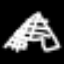
Label: The Eiffel Tower